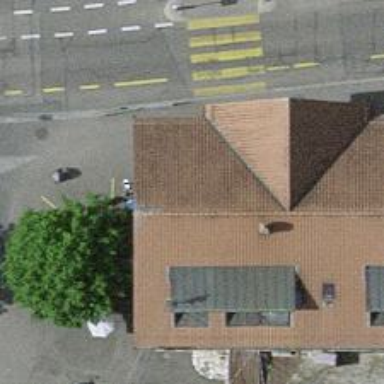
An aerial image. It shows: Ice cream stand or shop.